Interaction volume radius: 10 \u00c5
Interaction volume height: 20 \u00c5
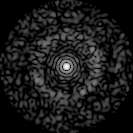
Disorder parameter: 0.8204